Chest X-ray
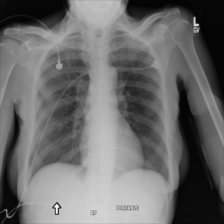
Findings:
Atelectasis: negative
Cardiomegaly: negative
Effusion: negative
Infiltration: negative
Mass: negative
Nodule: negative
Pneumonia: negative
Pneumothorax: negative
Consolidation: negative
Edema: negative
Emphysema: negative
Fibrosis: negative
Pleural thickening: negative
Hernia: negative